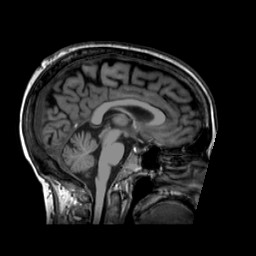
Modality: T1w
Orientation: sagittal
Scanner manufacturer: philips